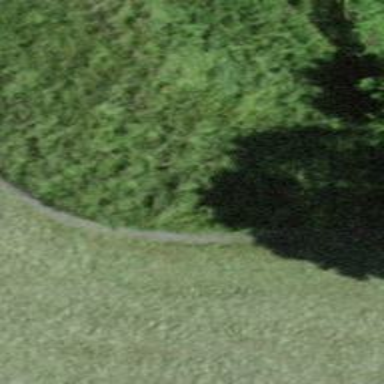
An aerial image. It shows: Path.